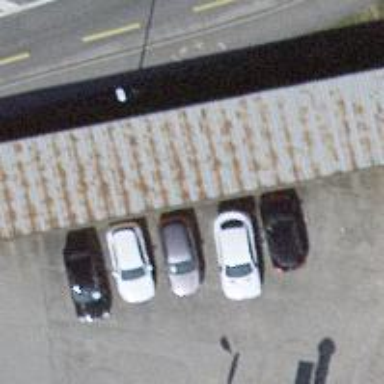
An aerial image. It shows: Group of garages.